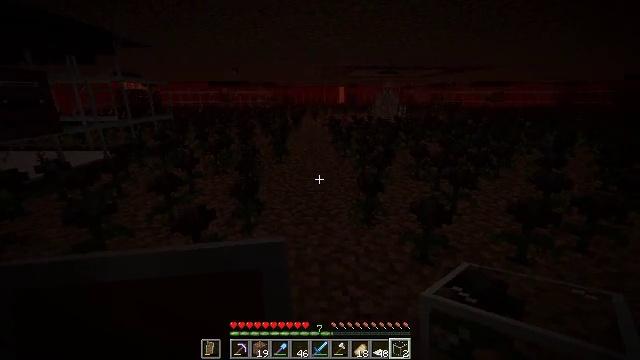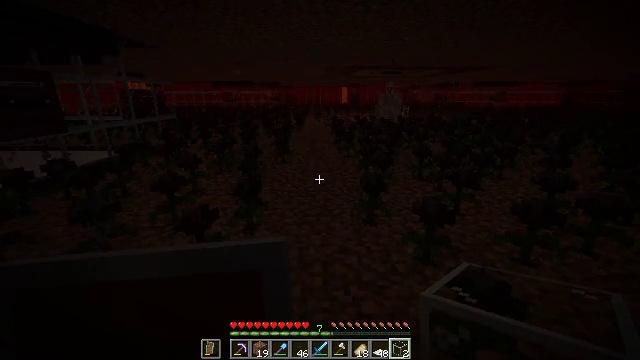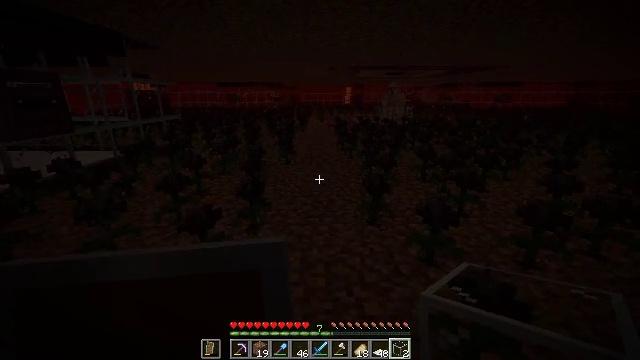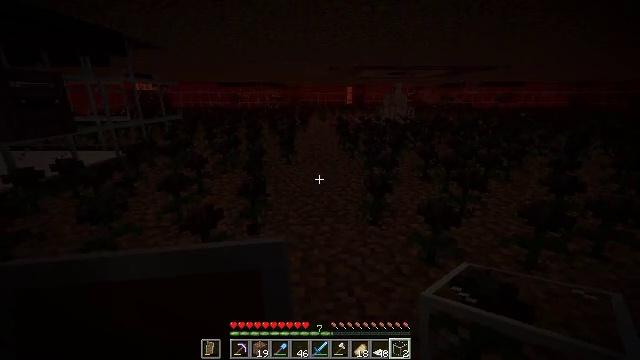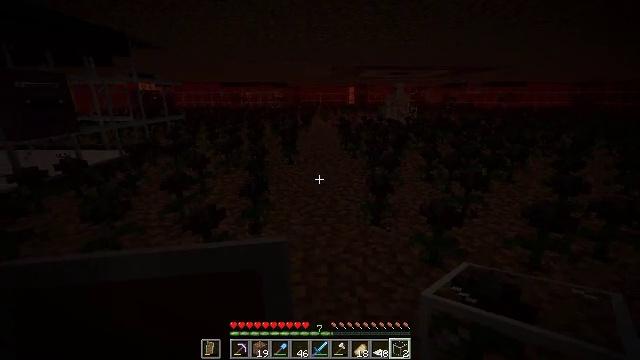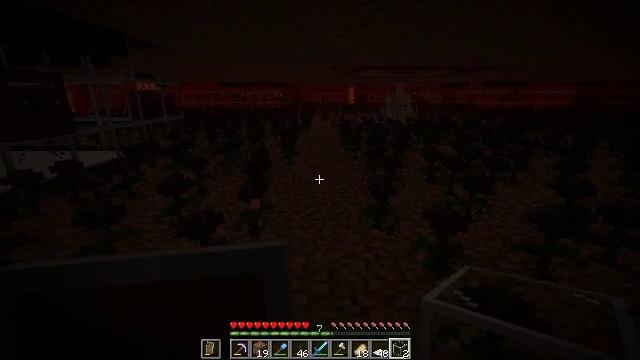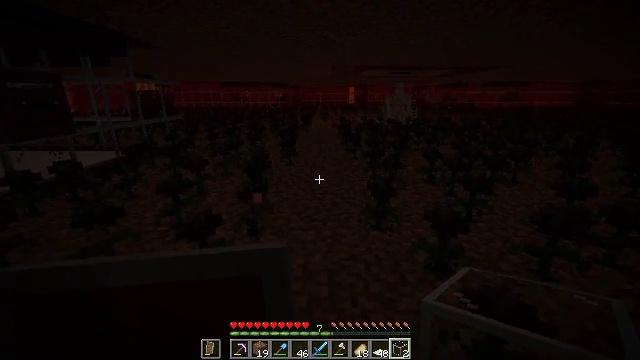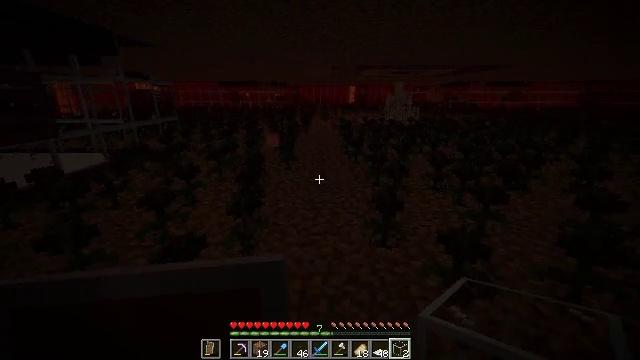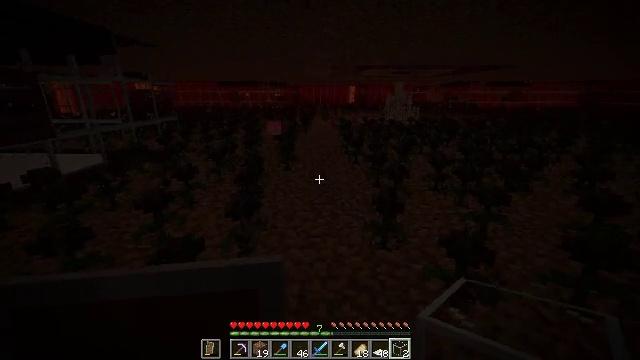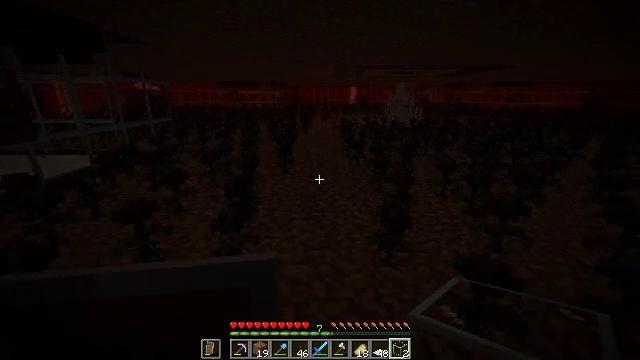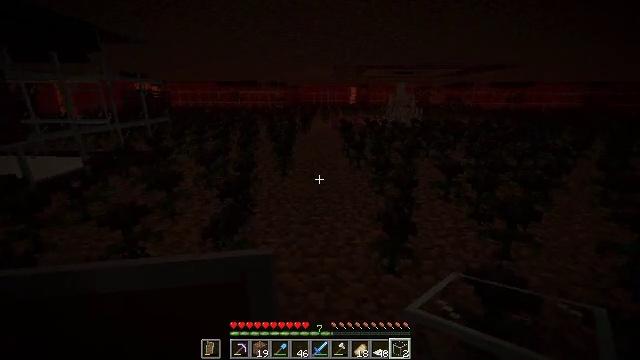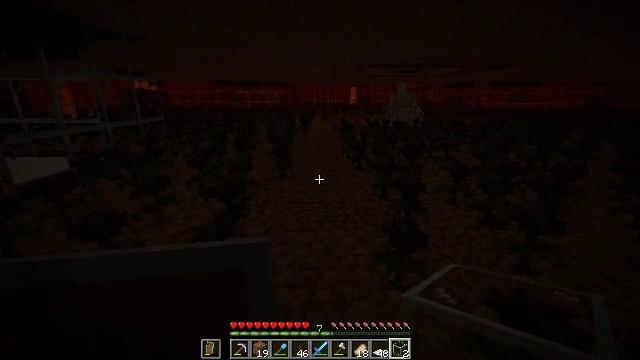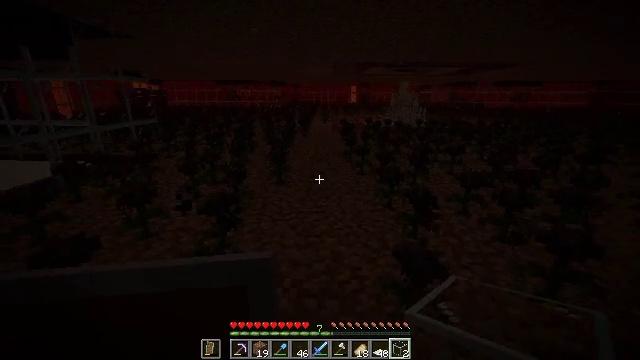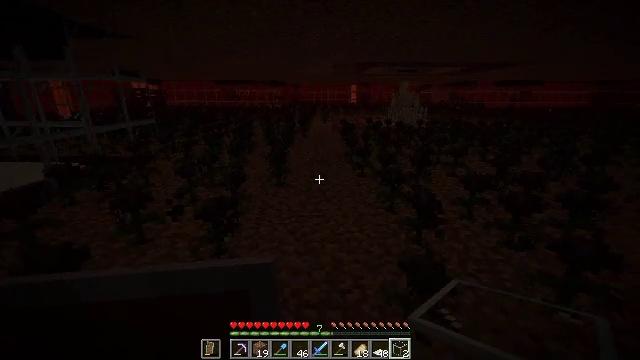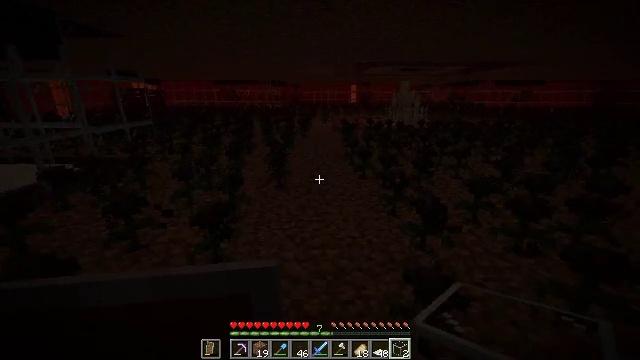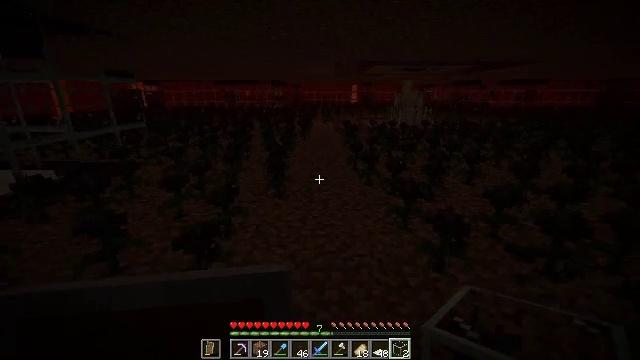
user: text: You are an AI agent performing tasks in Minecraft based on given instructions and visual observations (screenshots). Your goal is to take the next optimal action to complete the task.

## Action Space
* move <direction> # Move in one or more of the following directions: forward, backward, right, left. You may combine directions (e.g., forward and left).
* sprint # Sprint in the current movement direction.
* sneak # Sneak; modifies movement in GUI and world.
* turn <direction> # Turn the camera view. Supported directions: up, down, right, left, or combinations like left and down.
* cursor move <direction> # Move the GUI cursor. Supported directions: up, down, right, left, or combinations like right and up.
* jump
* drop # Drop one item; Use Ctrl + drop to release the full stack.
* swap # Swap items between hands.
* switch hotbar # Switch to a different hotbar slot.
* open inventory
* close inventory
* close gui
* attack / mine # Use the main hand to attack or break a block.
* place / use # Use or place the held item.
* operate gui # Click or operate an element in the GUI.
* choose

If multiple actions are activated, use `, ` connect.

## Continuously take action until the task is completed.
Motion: motion action
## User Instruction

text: Mine the wither rose for crafting.
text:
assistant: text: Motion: no_op
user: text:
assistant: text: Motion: no_op
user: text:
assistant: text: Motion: no_op
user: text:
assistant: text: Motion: no_op
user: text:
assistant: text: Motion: move forward
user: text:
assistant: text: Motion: move forward
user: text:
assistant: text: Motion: move forward
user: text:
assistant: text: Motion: move forward
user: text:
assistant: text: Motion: move forward
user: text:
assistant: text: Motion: move forward
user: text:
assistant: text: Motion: move forward
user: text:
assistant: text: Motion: move forward
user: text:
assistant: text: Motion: move forward
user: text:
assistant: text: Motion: move forward
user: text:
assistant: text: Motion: move forward
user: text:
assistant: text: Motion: move forward
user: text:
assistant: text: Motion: move forward
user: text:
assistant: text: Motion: move forward
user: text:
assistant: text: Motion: move forward
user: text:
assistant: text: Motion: move forward
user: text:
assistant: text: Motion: move forward
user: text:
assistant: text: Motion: move forward
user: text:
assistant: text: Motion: move forward
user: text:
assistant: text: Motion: move forward
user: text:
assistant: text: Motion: move forward
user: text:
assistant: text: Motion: move forward
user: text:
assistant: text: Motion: move forward
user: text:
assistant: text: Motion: move forward
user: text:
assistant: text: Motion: move forward
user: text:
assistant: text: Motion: move forward